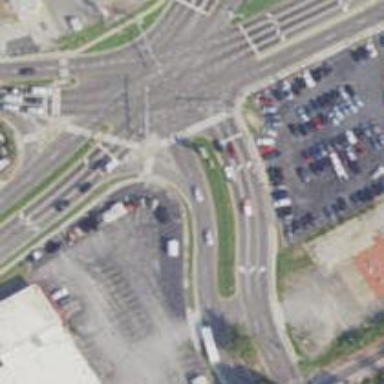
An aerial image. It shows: Marked crossing on the road.